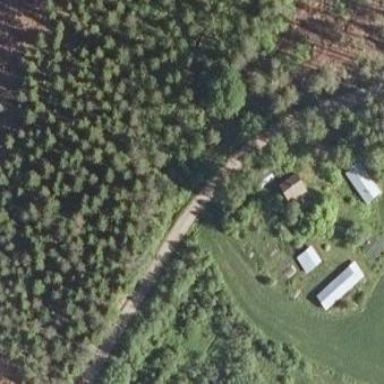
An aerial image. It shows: Farmyard area.